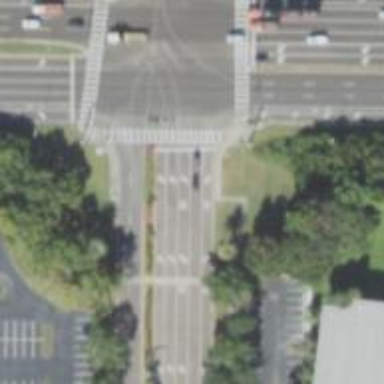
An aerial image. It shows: Marked crossing on the road.